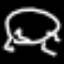
Label: frog